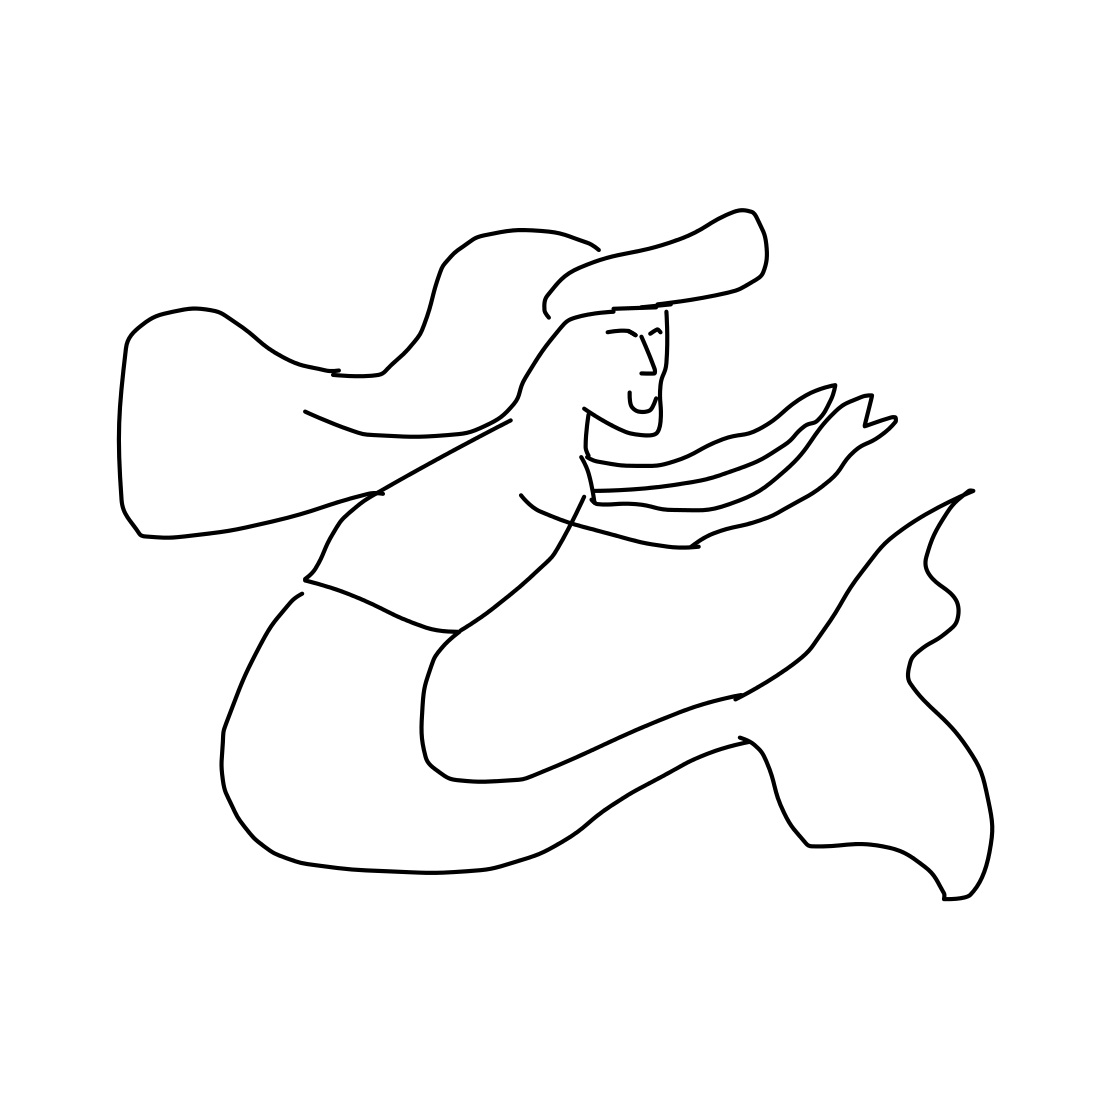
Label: mermaid